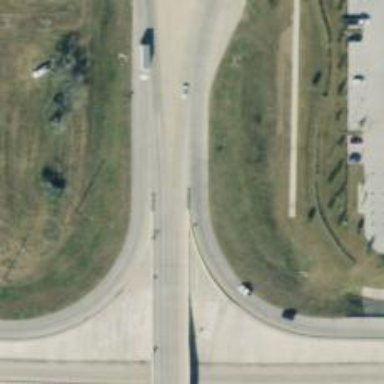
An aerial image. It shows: Frontage road that is classified as secondary link.